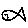
Label: fish